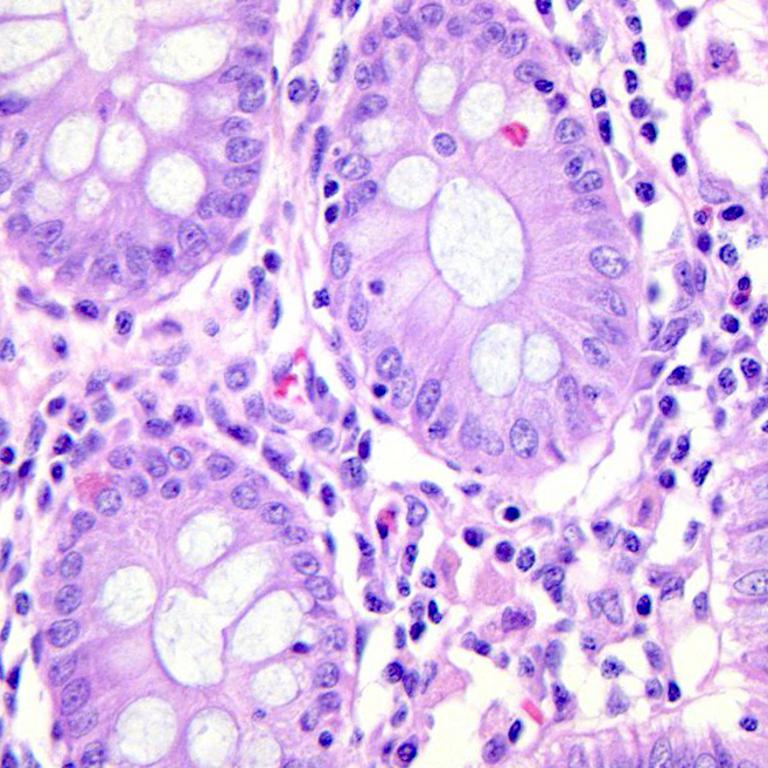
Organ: colon
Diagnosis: benign